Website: apple-inc
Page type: customer-info-address
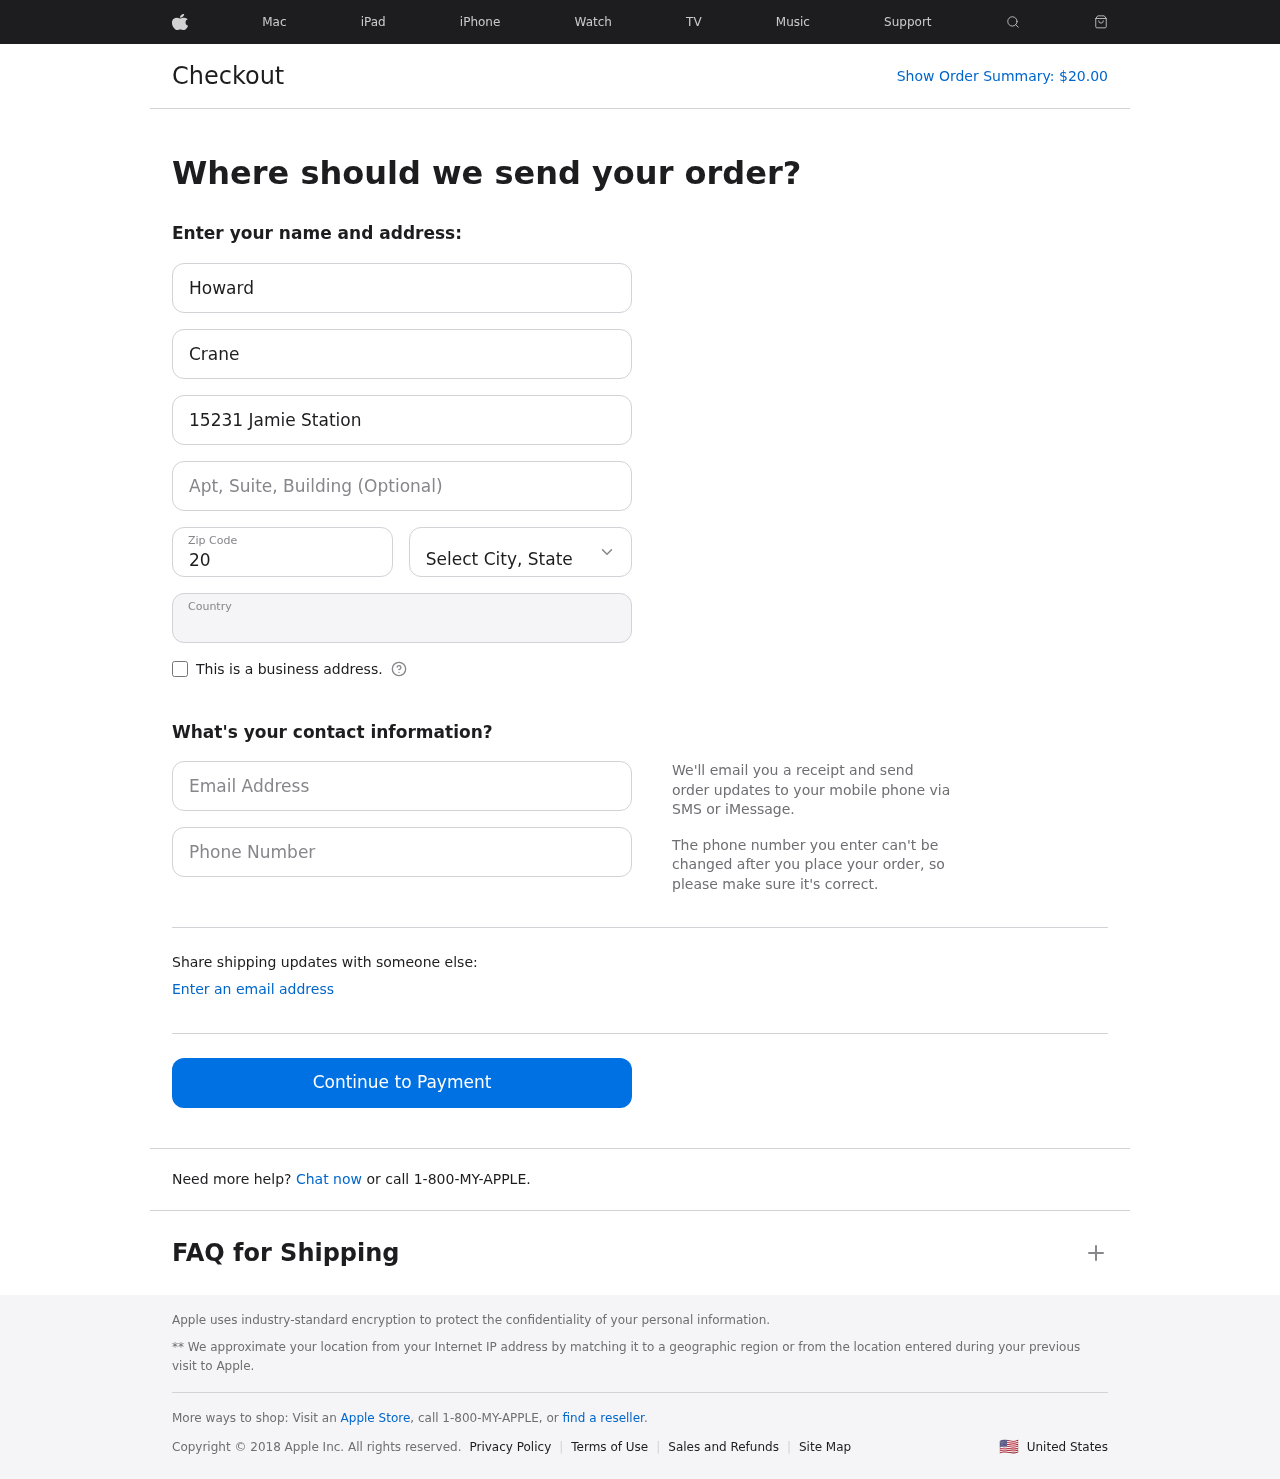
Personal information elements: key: PII_CITY_STATE
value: East Denise, CA
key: PII_COUNTRY
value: United States
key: PII_EMAIL
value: howard_crane@yahoo.com
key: PII_FIRSTNAME
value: Howard
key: PII_LASTNAME
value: Crane
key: PII_PHONE
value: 8594887423
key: PII_POSTCODE
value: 20872
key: PII_STREET
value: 15231 Jamie Station
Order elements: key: ORDER_TOTAL
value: $20.00